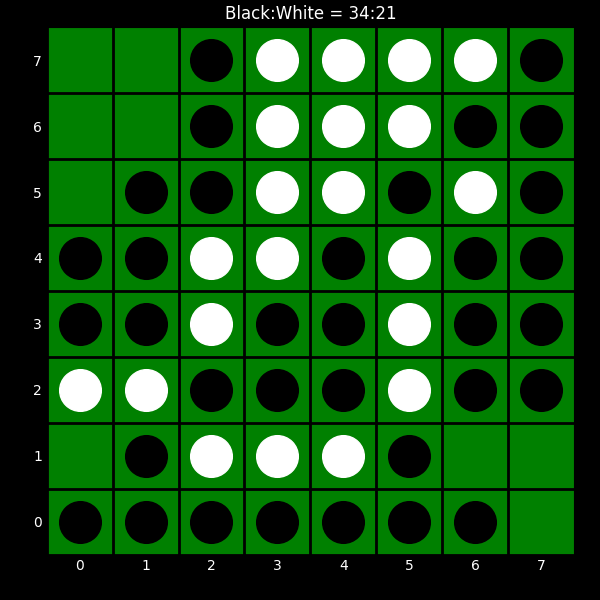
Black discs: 34
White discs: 21